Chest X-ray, PA view. Patient: 47 years old, sex M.
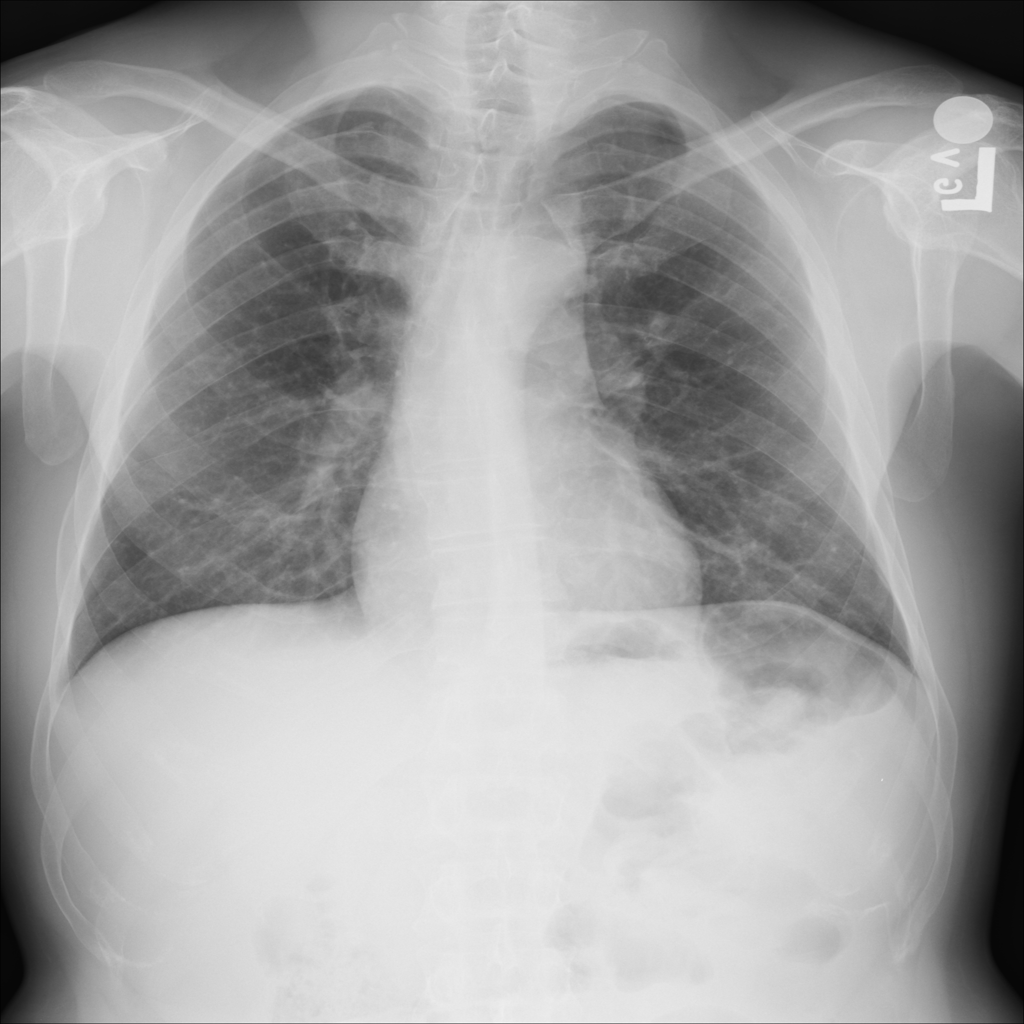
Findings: No Finding